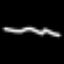
Label: squiggle